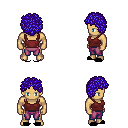
a pixel art fantasy rpg character, male body template, human, tanned skin, maroon pirate shirt, magenta pants, blue curly afro hairstyle, black slippers, four views (front, back, left, right), 2x2 character sprite sheet, small pixel art, hard edges, no anti-aliasing